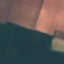
Land use / land cover class: AnnualCrop